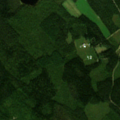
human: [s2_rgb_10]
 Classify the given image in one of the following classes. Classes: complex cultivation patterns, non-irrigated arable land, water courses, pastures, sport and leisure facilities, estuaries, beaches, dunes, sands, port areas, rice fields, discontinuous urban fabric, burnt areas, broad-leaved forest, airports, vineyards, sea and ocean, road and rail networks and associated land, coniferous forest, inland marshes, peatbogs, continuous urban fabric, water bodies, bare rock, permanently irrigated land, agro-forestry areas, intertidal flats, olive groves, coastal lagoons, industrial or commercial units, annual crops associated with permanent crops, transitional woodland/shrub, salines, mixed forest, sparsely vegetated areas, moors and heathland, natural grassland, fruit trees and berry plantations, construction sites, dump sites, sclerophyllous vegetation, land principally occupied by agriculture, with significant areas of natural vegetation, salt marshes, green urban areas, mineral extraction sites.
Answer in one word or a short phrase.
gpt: coniferous forest, mixed forest